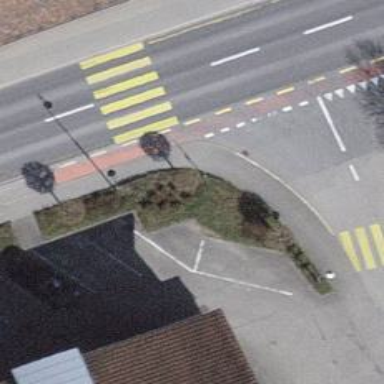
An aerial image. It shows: Kerb serving as barrier.